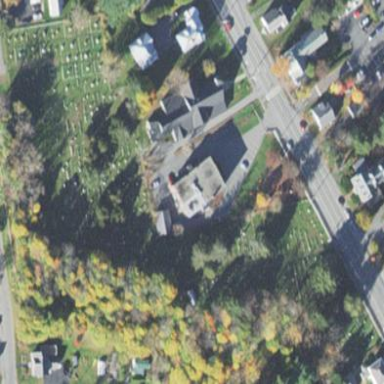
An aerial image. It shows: Cemetery.